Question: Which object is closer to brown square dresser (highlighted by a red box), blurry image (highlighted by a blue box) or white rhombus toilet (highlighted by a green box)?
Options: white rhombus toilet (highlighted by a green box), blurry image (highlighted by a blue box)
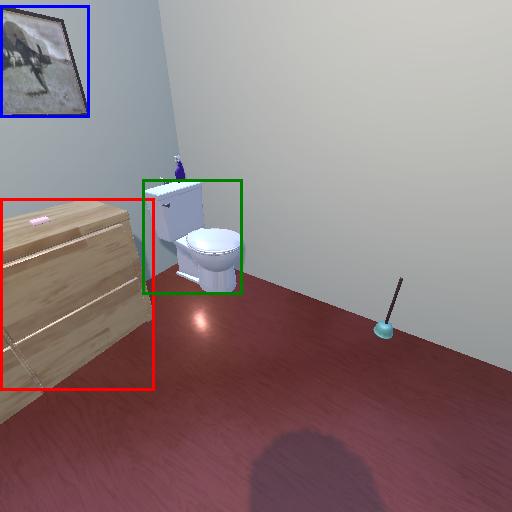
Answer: white rhombus toilet (highlighted by a green box)